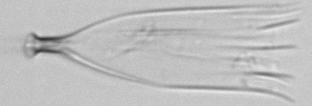
Label: Favella